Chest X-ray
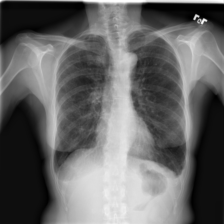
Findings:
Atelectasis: negative
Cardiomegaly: negative
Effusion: negative
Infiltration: negative
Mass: negative
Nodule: negative
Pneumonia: negative
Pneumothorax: negative
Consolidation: negative
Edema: negative
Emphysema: negative
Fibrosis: negative
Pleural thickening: negative
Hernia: negative